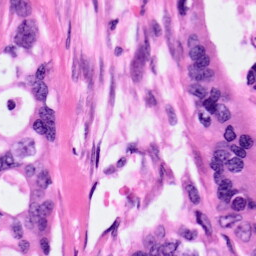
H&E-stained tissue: Pancreatic